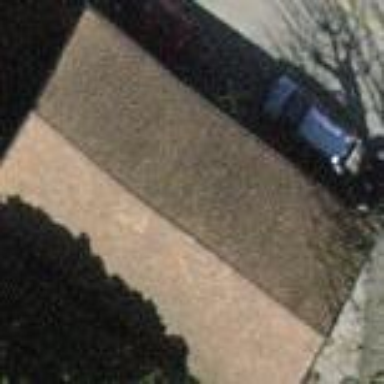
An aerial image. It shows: Building with gabled roof.